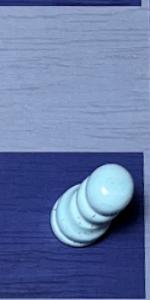
Label: Pawn_White